Question: I was trying to run Python 3.3 off of my flash drive. I already tried Portable Python, but most of what it had wouldn't open, and it crashed my laptop.
So, I deleted it, and installed regular Python. Then, I wanted to start adding my favorite modules. And, I needed a way to start IDLE without the original shortcut.
To install modules, I added my Python install to my PATH variable.
To make all this easier, I made a batch file, using some code I found on <URL>.
So far, I have this. It also asks for the drive letter, because that changes from computer to computer.
'''
@echo off
echo This only works if your Python install is added to the system-wide PATH variable
set /p Path="Enter the Drive Letter on this computer. No Symbols, Just the Letter, Capital"
cd %Path%:\Program Files\Python33
echo type this when python comes up...
echo import idlelib.PyShell
echo idlelib.PyShell.main()
echo.
echo.
echo.
echo.
python
'''
It outputs this:

If you go on and follow the instructions and type what it says, it brings up IDLE.
I couldn't figure out how to get the batch file to actually type into the Python prompt, so I told it to tell the user to type what needed to be typed.
What I need to know is, how can I change the PATH variable from within the batch file. Also, how to I remove it when I'm done (this isn't as important, and could even be in a separate batch file).
Or, alternatively, is there a way just to shortcut to IDLE?
Also, is there a way to run .py files without the command line, with the Python install on my flash drive?
Thanks!
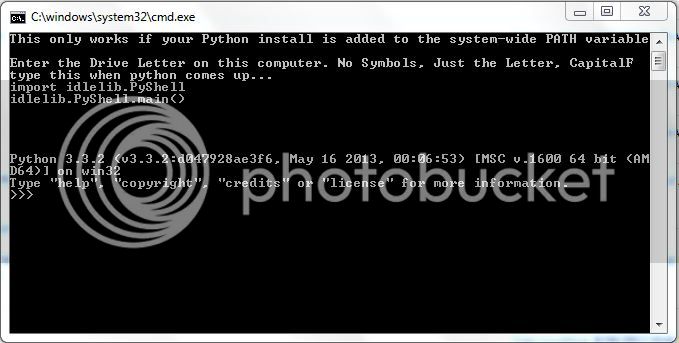
Answer: You can invoke Python with this command line:
'''
python -c"import idlelib.PyShell;idlelib.PyShell.main()"
'''
and it will bring-up IDLE shell without the need for the user to type anything.
BTW, Are you sure you really to change the global path settings. Try to see if the following script can start Python the way you want. You must put it in the root of the USB drive where you have your Python installation.
'''
@echo off
setlocal
set SCRIPT_DIR=%~dp0
:: Removes trailing backslash (for readability in the following)
set SCRIPT_DIR=%SCRIPT_DIR:~0,-1%
set PYTHON_HOME=%SCRIPT_DIR%\Program Files\Python33
set PATH=%PYTHON_HOME%;%PATH%
"%PYTHON_HOME%\python.exe" -c"import idlelib.PyShell;idlelib.PyShell.main()"
'''
Every process has an associated , which is a set of name-value pairs called . When a process is started it gets a copy of the environment of its parent process. The global OS settings for environment variables are used for processes started directly from the OS (GUI or command line) shell. The 'set' command in batch files sets or modifies an environment variable in the environment of the current process (not globally).
All the 'set' commands you see in the above script change only the environment of the current process. These changes will be seen by the process created by the last line ('python.exe') because it is a of the command shell ('cmd.exe') process that is executing the batch-file.
The line
'''
set PATH=%PYTHON_HOME%;%PATH%
'''
prepends the content of the 'PYTHON_HOME' variable to the 'PATH' variable of the current process. For example, if 'PATH' were 'c:
ooar;d:aabb' and 'PYTHON_HOME' were 'c:\python' then the new value of 'PATH' will be 'c:\python;c:
ooar;d:aabb'